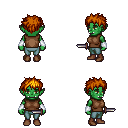
a pixel art fantasy rpg character, female body template, orc, green skin, brown sleeveless shirt, teal pants, dark blonde bedhead hairstyle, white cloth bracers, brown shoes, dagger, four views (front, back, left, right), 2x2 character sprite sheet, small pixel art, hard edges, no anti-aliasing